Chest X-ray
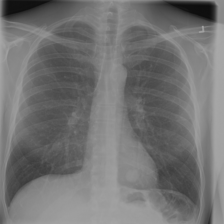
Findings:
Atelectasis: negative
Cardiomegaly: negative
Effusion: negative
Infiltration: negative
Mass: negative
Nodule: positive
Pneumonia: negative
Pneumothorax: negative
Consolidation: negative
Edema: negative
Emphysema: negative
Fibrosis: negative
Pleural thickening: negative
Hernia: negative